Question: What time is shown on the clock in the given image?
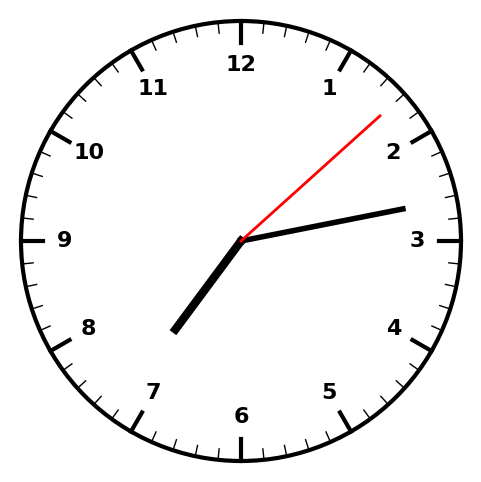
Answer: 07:13:08